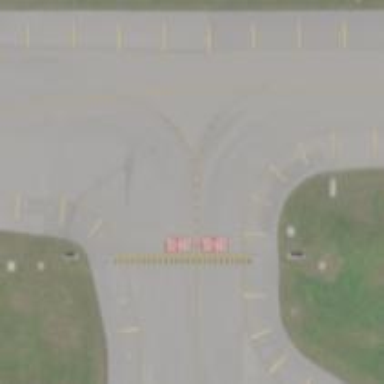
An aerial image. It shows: View of taxiway at the airport.